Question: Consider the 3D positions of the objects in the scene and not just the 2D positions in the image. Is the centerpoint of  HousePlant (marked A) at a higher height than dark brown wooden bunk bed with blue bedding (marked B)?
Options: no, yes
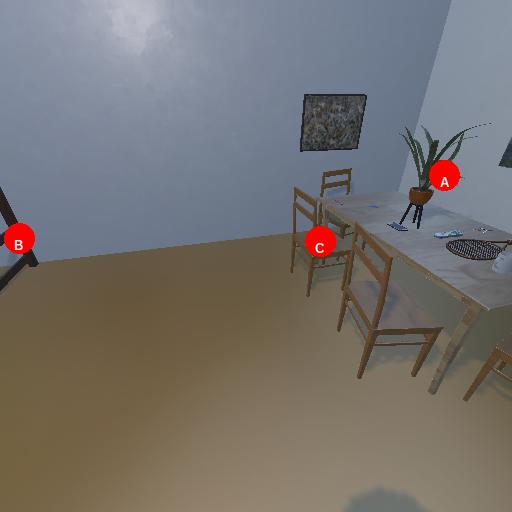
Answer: no